Question: In my 'Winform' 'C#' application I have a 'DataGridView' that bound with 'DataTable' and have many records.
I want to display details of the selected row (of 'DataGridView' ) in the following Format (see Image).What 'Control' or (Trick) should I use to achieve this.

"First Column of the Table should have Columns name and 2nd Column should have its corresponding values"
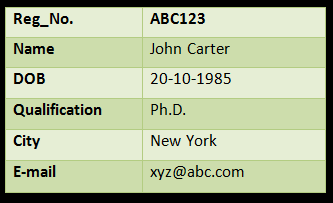
Answer: Typically, I wouldn't do this in a , its really intended to display multiple records and you only want to display one record at a time. I can suggest two alternate ways of dealing with this:
The typical approach if you know the fields to be displayed ahead of time would be to lay out a set of individual value displaying labels and other simple controls at design time. This has the following advantages:
- - -
If you don't know the fields to be displayed at design time, or don't want to bother laying them out, use a control instead of a . I've never actually tried this with a DataTable as a data source, but it looks like there is a well developed answer for that at <URL>